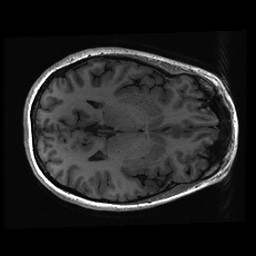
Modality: T1w
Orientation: axial
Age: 30
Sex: female